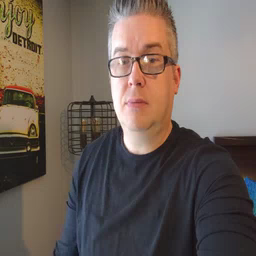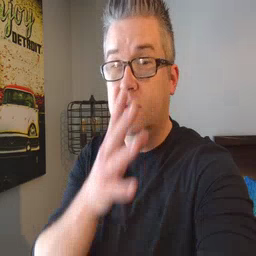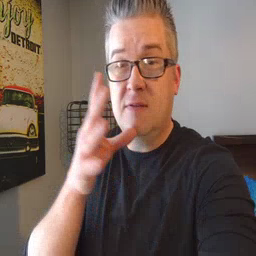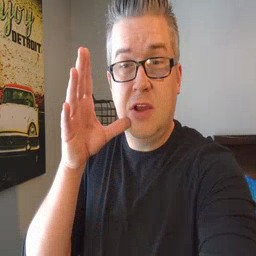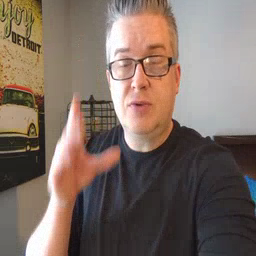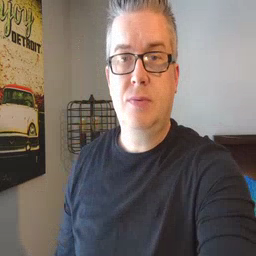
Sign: farm